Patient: sex M, age 75
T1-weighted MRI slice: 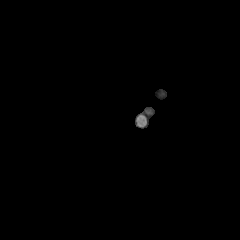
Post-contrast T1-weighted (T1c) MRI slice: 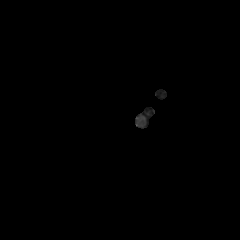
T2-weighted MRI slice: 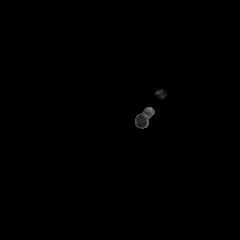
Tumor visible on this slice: no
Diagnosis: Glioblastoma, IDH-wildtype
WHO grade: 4